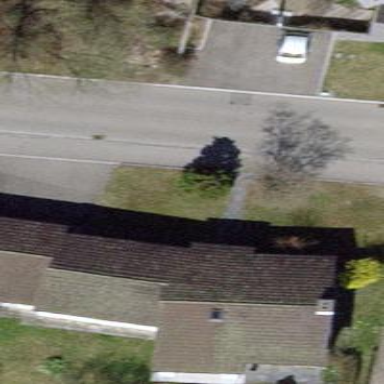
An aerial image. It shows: Detached building.